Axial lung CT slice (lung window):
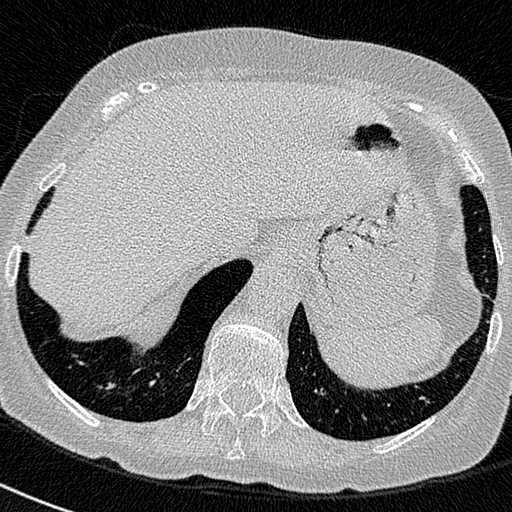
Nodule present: no